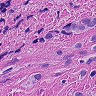
Metastatic tissue present: yes